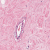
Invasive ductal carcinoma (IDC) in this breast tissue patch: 0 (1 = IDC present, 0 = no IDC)